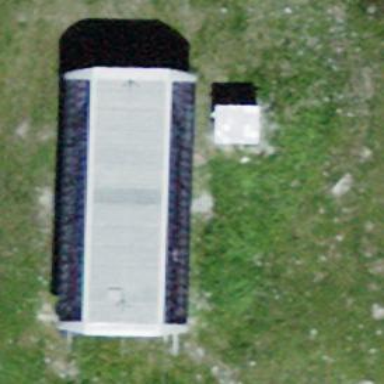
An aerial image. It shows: Building that serves as aerialway station.